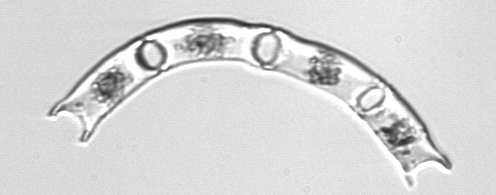
Label: Eucampia